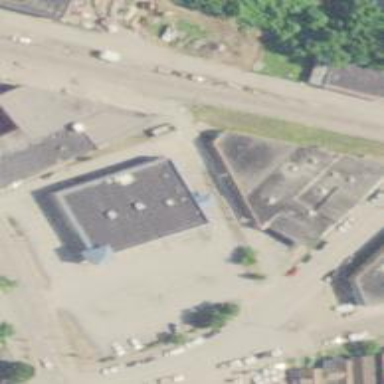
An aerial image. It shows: Retail building.